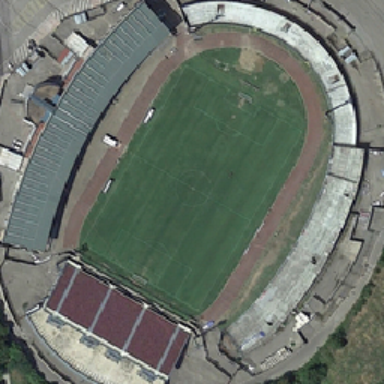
The football field is in the middle of the stadium .